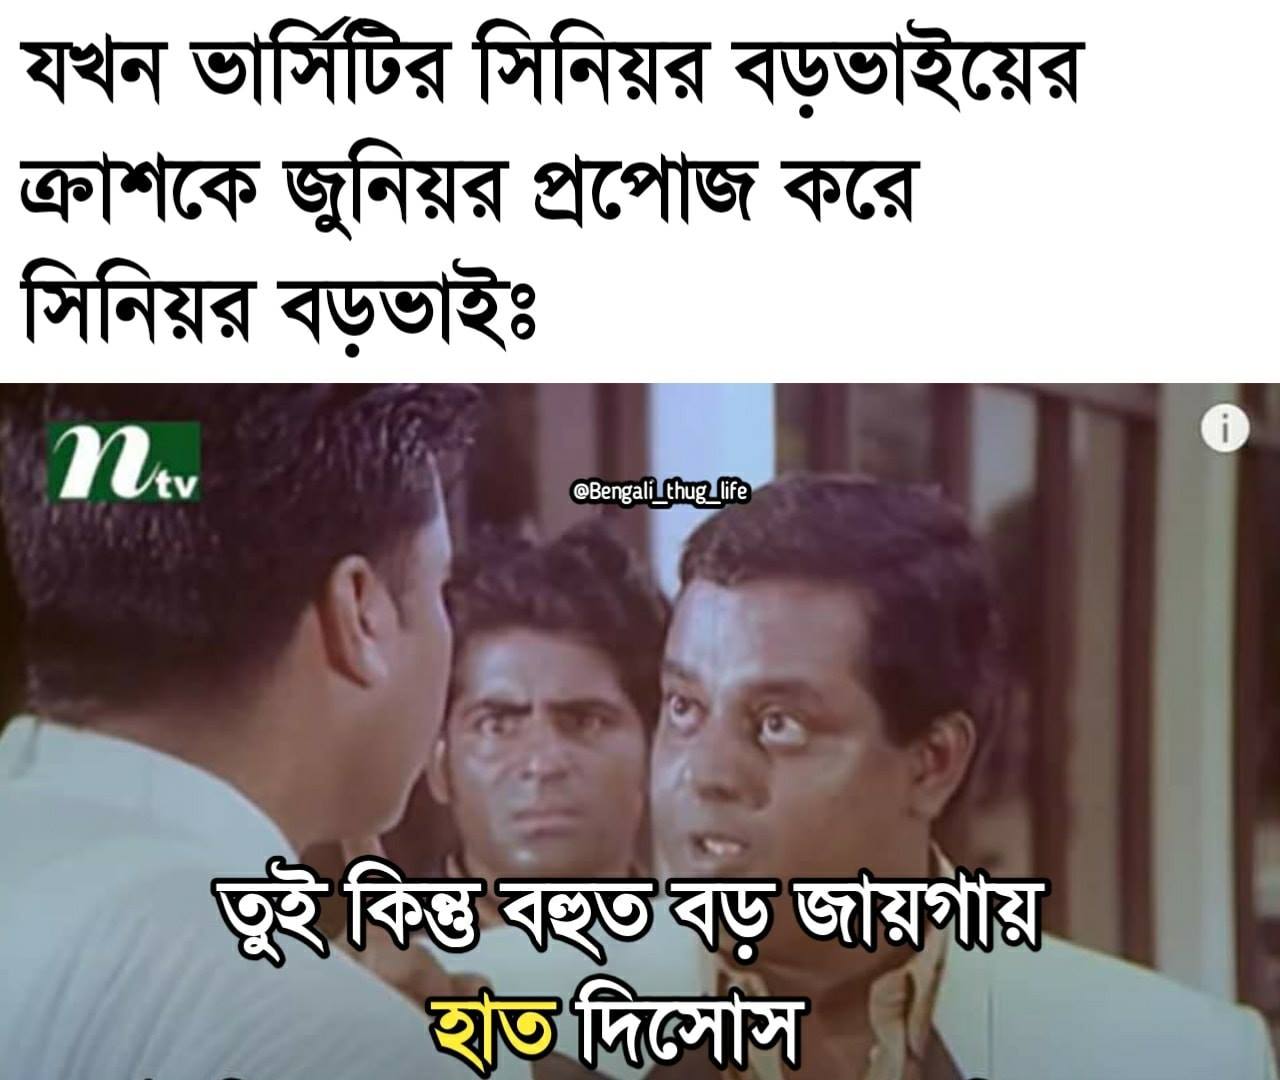
Caption: যখন ভার্সিটির সিনিয়র বড়ভাইয়ের ক্রাশকে জুনিয়র প্রপোজ করে  সিনিয়র বড়ভাইঃ  তুই কিন্তু বহুত বড় জায়গায়  হাত দিসোস
Label: non-hate